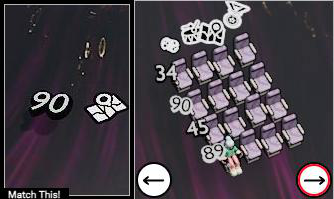
Task: seats
Answer: no